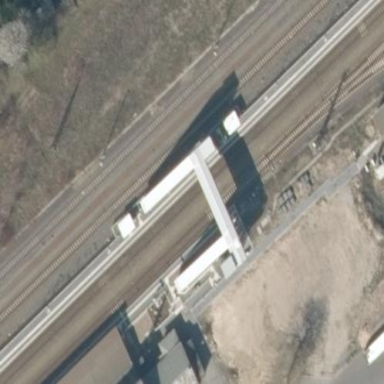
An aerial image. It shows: Platform at public transport station with shelter.